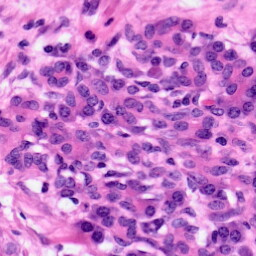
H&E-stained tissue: Pancreatic